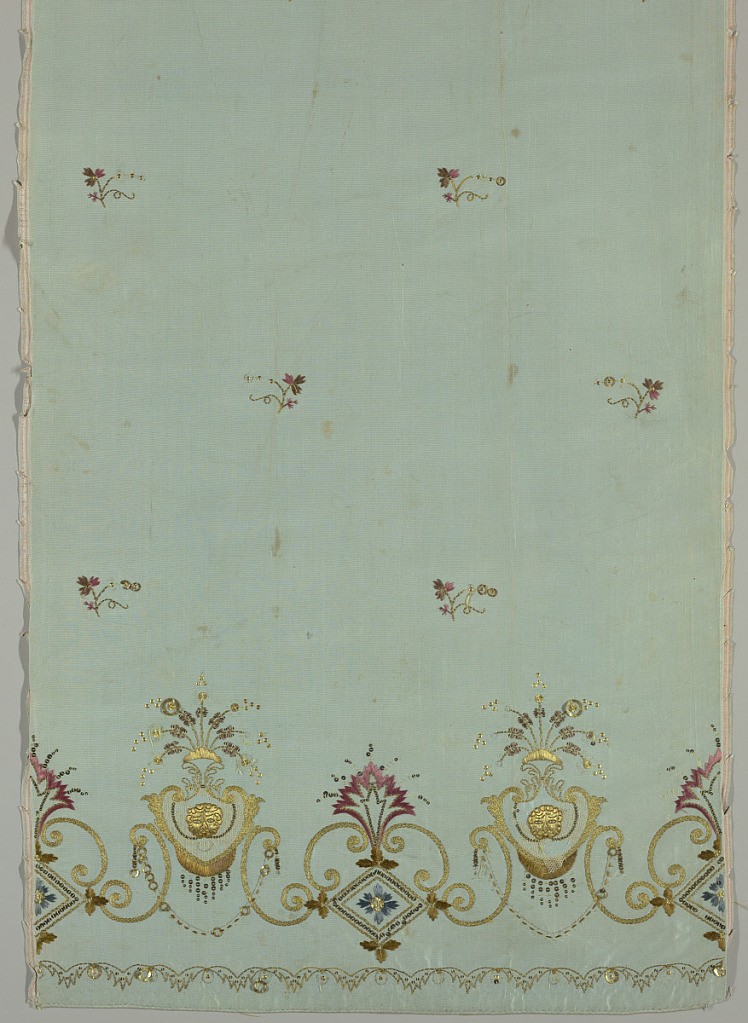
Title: Panel
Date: early 19th century
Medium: sil, metallic thread, sequins Technique: silk embroidery on silk foundation with appliqué
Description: Panel of light blue silk, intended for a skirt, has an embroidered border in colored silks, metallic thread and sequins, and an appliqué of white net. Design of reversed S-curves supporting a heart-shaped frame with a lion masque at the center. Above frame are flower sprays. Narrow border below worked in gold. Above, in the body of the skirt, are detached flower sprigs in rose, blue and brown with metallic thread.